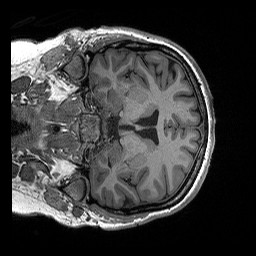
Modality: T1w
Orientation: coronal
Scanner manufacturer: siemens
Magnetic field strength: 3 T
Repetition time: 2.3 s
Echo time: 0.00294 s